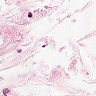
Metastatic tissue present: no